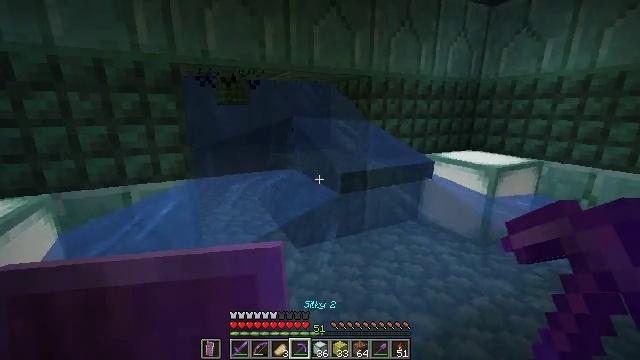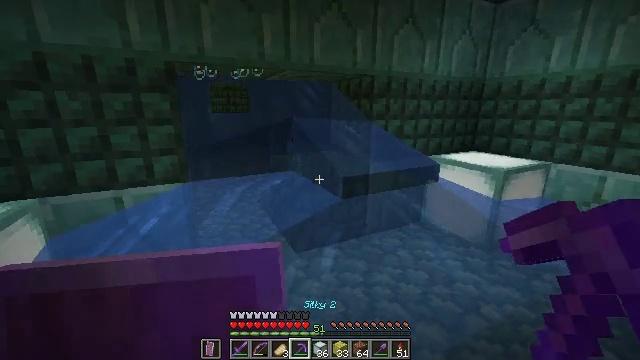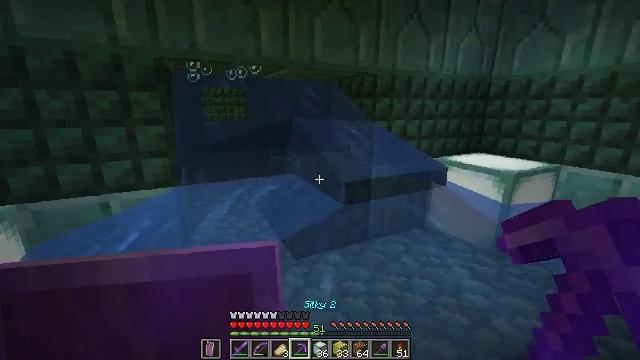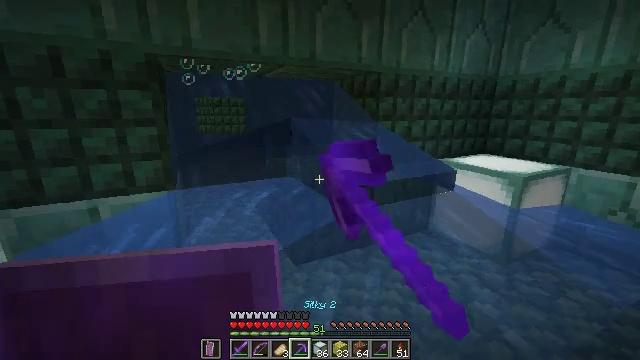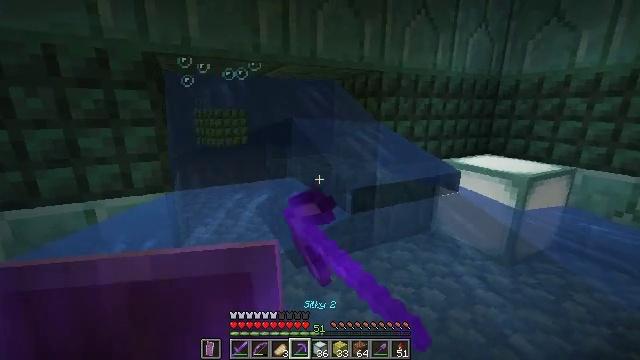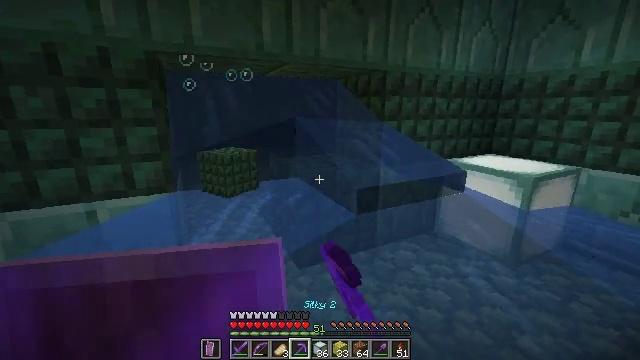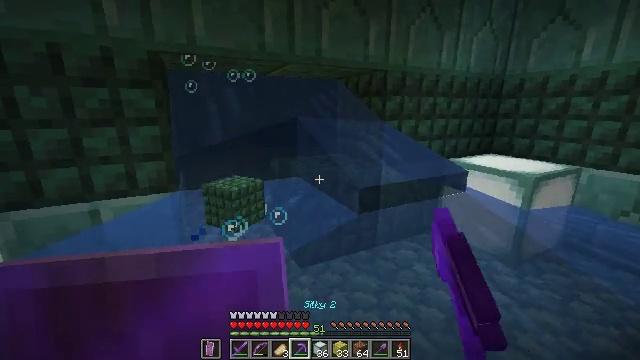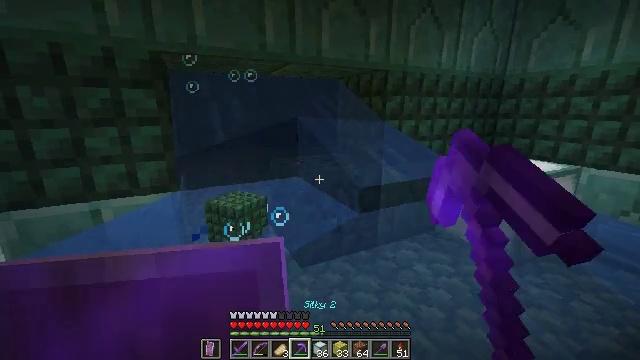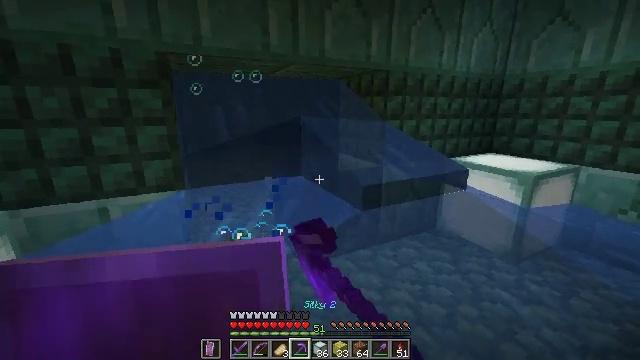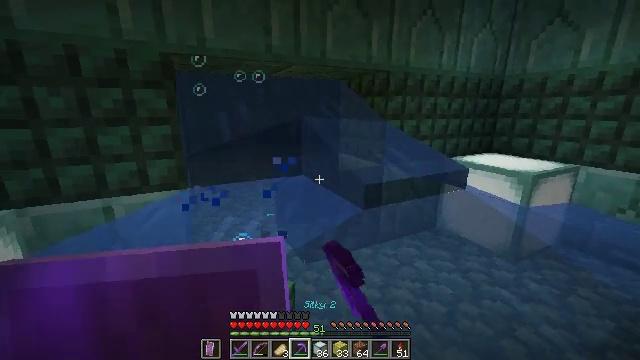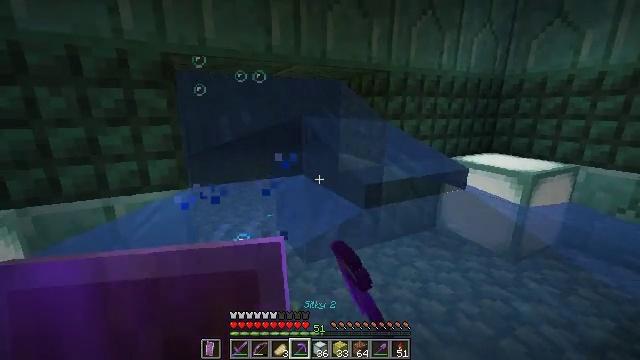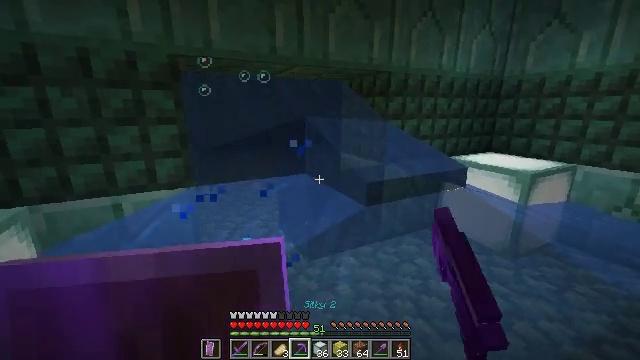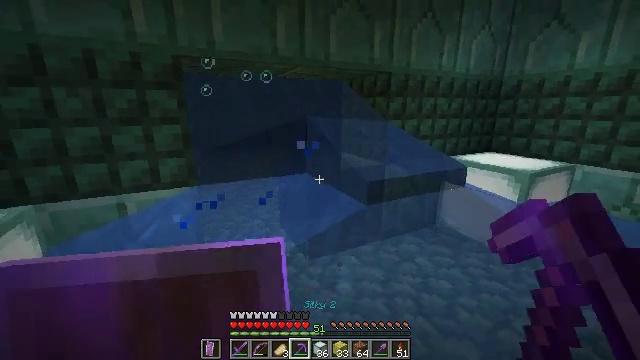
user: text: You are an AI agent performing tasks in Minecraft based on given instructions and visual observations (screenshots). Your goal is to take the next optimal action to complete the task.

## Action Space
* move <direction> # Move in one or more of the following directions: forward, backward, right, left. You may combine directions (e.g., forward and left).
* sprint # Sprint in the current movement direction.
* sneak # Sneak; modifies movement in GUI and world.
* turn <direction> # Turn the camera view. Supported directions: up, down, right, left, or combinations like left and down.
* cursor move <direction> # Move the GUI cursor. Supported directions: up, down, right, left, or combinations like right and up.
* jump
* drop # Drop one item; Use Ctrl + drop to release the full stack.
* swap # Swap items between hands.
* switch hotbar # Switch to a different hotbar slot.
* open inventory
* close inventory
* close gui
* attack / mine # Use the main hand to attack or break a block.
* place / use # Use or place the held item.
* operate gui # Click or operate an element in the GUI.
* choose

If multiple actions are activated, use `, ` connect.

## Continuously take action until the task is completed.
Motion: motion action
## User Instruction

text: Collect dark prismarine for building.
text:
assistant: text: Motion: move forward
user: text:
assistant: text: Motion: move forward, attack / mine
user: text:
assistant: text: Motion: attack / mine
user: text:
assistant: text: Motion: attack / mine
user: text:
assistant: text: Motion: attack / mine
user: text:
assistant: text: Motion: attack / mine
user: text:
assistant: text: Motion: attack / mine
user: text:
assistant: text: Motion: attack / mine
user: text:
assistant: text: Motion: attack / mine
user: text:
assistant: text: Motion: attack / mine
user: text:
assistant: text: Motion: attack / mine
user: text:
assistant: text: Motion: attack / mine
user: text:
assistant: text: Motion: attack / mine